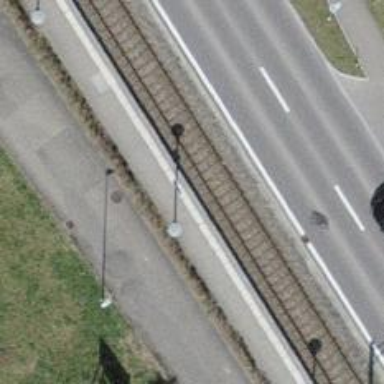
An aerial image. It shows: Stop position for public transport on the railway.